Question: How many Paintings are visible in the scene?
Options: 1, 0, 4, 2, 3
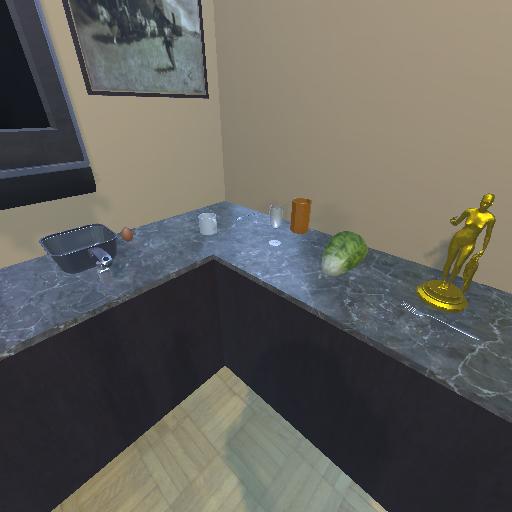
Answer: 1